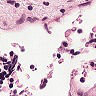
Metastatic tissue present: no